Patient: sex F, age 66
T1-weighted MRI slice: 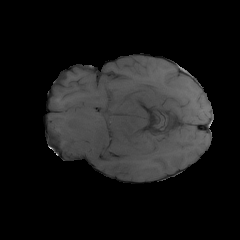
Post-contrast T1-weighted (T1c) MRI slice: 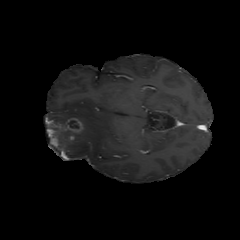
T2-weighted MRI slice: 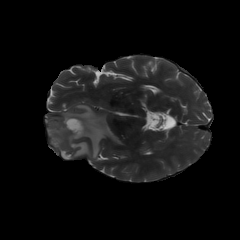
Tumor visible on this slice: yes
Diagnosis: Glioblastoma, IDH-wildtype
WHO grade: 4